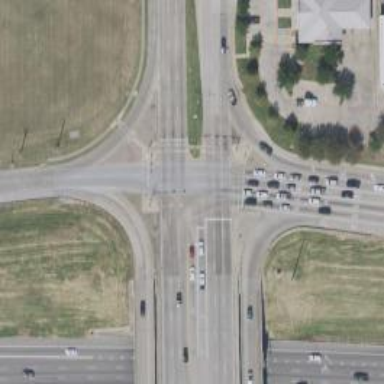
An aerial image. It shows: Secondary link road crossing over bridge.